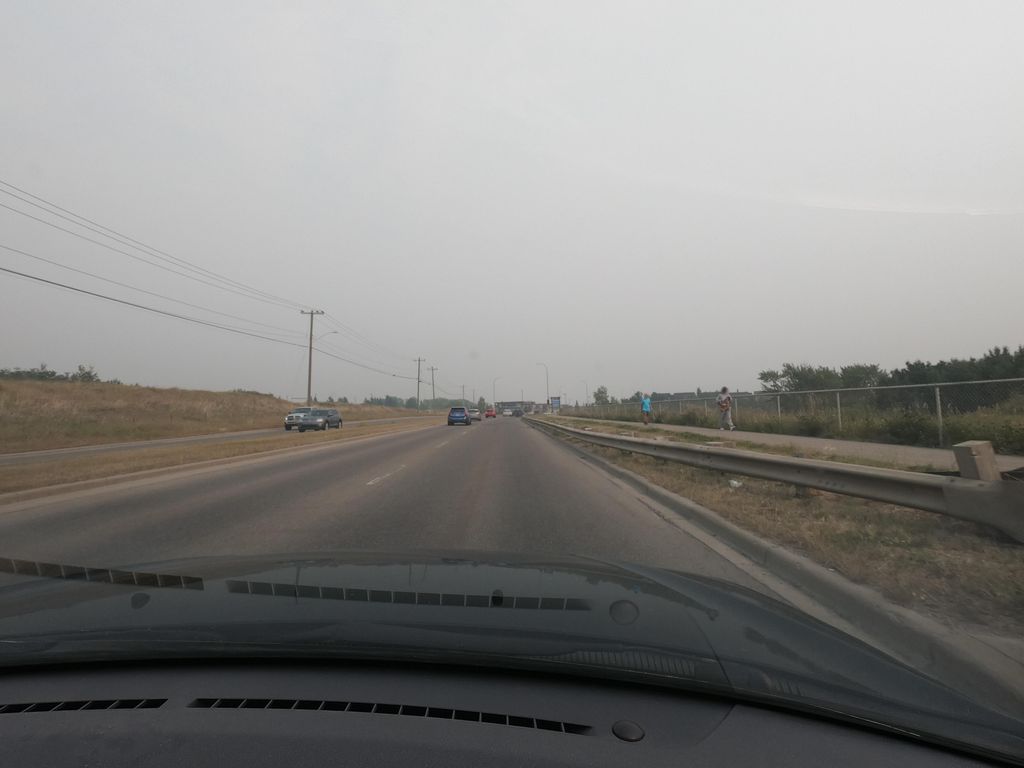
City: calgary